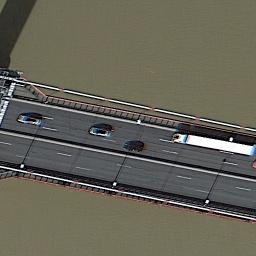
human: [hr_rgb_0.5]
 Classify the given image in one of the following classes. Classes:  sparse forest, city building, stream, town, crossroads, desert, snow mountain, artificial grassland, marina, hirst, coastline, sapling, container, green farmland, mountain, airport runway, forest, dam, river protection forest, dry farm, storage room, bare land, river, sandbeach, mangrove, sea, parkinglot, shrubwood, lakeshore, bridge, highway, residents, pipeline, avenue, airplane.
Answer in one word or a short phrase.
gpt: bridge